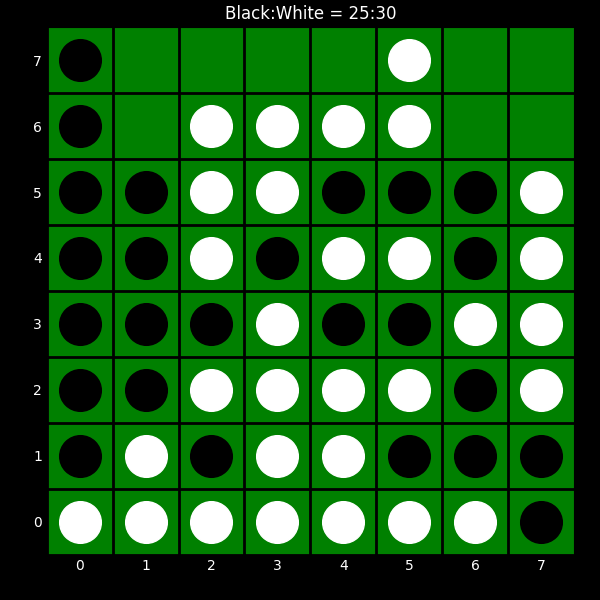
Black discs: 25
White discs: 30